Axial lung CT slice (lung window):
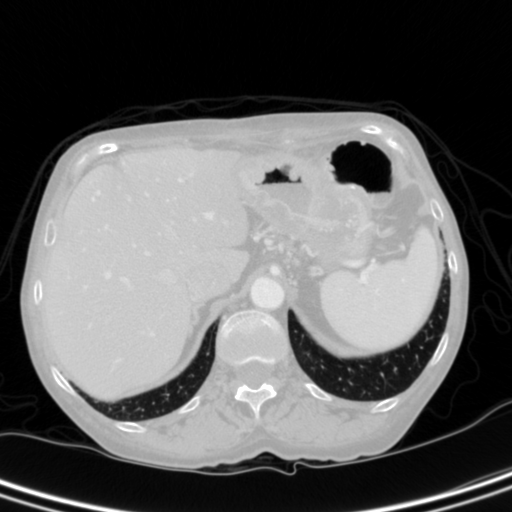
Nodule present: no